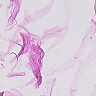
Metastatic tissue present: no